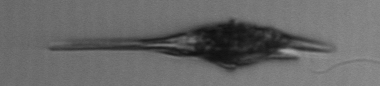
Label: Tripos_lineatus